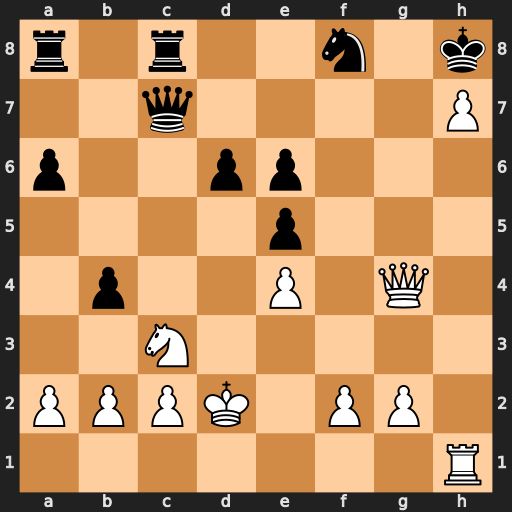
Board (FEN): r1r2n1k/2q4P/p2pp3/4p3/1p2P1Q1/2N5/PPPK1PP1/7R
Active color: w
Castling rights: -
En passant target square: -
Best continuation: Qg8#